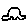
Label: car